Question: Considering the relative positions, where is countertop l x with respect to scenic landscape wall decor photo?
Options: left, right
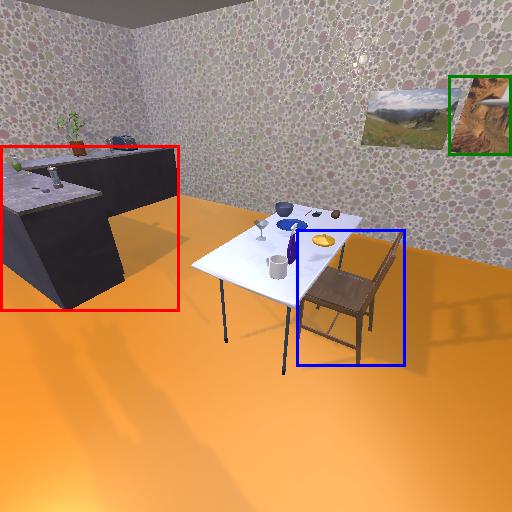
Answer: left